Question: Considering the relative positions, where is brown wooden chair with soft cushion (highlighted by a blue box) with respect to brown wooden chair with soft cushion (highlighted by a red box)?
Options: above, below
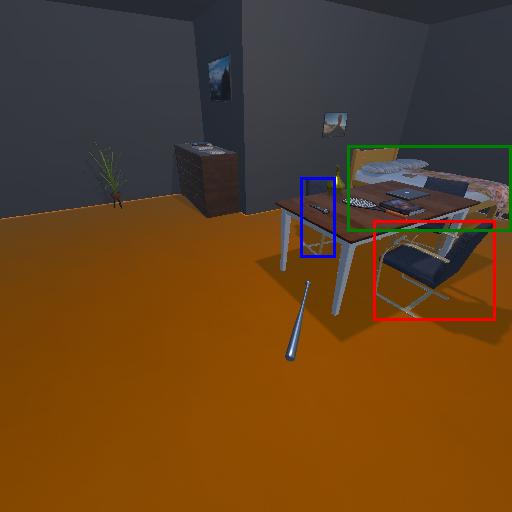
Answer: above